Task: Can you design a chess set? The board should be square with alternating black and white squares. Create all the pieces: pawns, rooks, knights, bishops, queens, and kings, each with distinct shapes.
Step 4305:
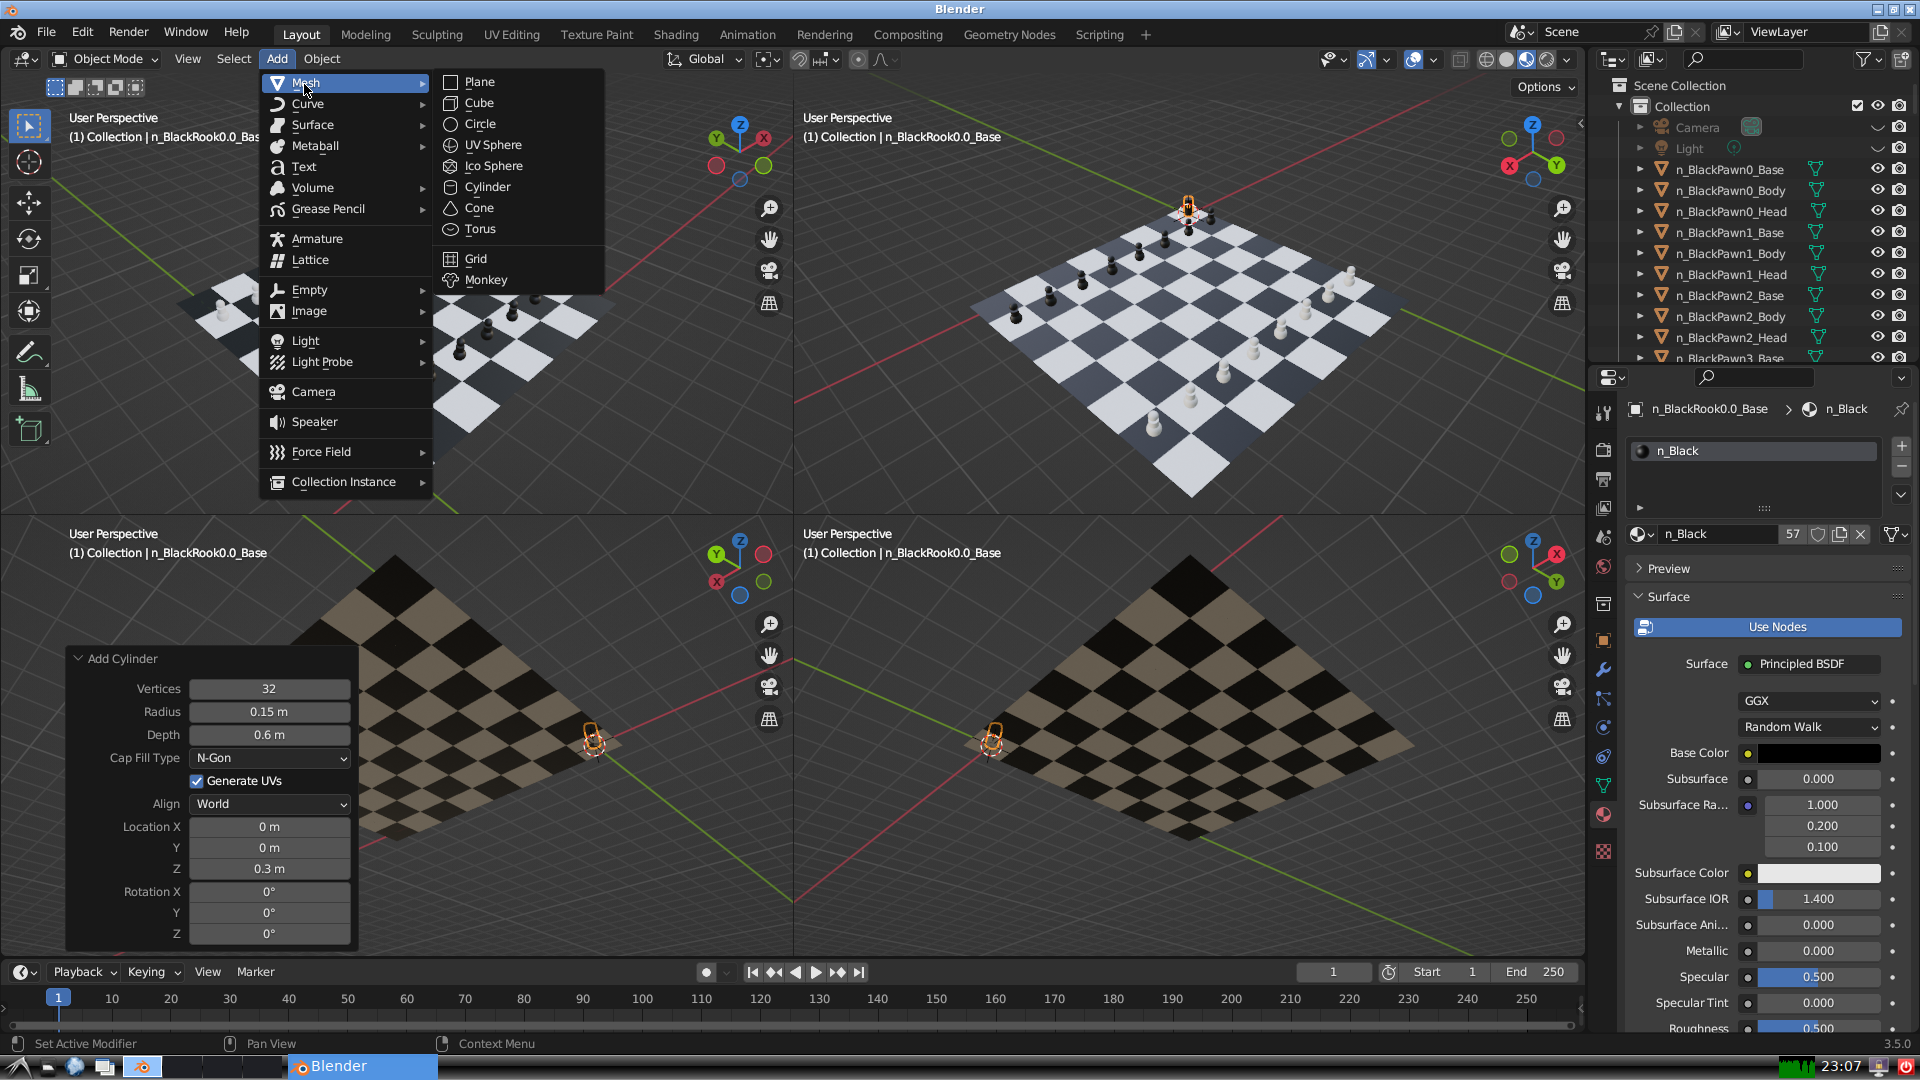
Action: {"mouse_move": [499, 187]}